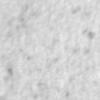
Label: no_change